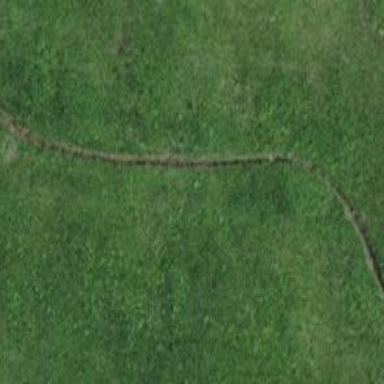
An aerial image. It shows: Ditch in the surroundings.